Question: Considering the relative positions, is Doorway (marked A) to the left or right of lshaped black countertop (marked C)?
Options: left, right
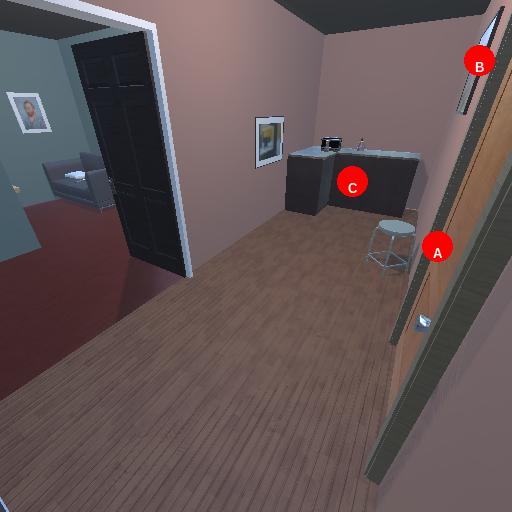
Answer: left